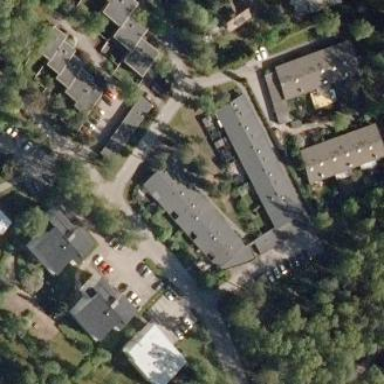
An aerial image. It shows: Residential building with terrace.